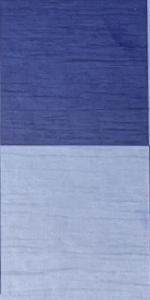
Label: Empty